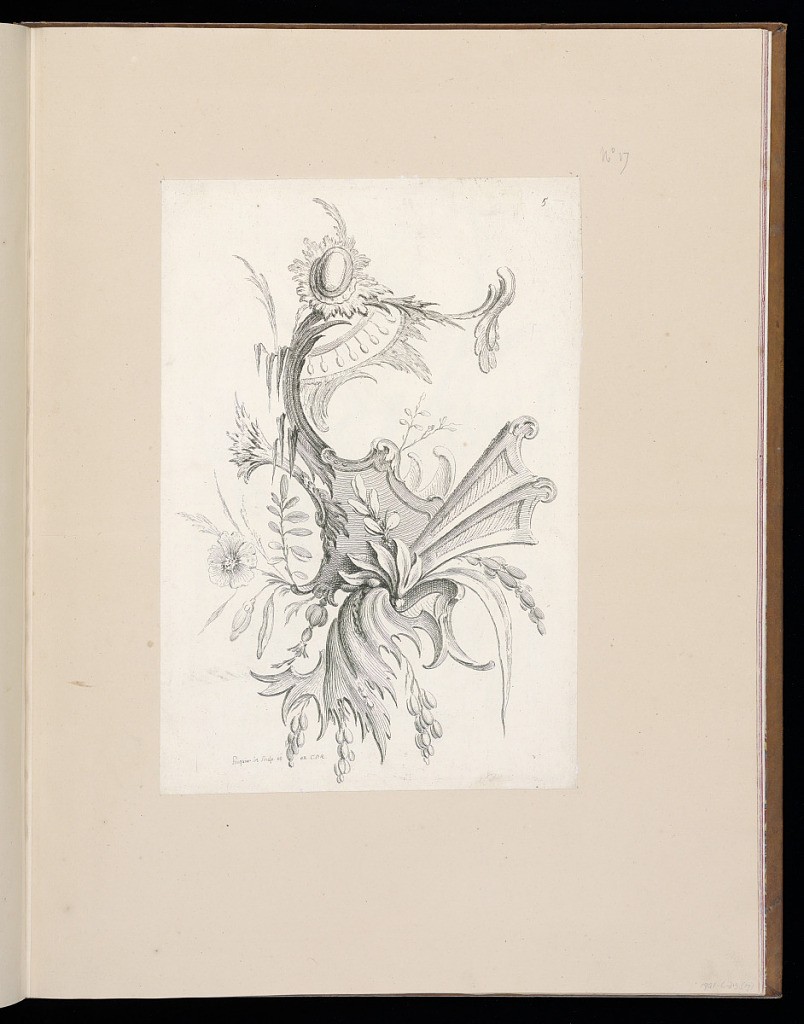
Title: Floral Ornament Design
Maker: Gabriel Huquier, French, 1695–1772
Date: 1738–49
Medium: Etching on laid paper
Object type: Bound print
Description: Fifth plate from a series of twelve designs for rococo ornament by Huquier. The design incorporates chinoiserie elements and is made up of flowers, c-scrolls, acanthus leaf fronds, branches with leaves, flowers, and fruit and a batwing pattern. The plate is trimmed and pasted onto the album page. It is signed, and numbered.